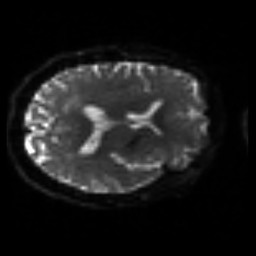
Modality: sbref
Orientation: axial
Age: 71
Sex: female
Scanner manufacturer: siemens
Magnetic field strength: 3 T
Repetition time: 3.2 s
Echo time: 0.081 s